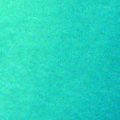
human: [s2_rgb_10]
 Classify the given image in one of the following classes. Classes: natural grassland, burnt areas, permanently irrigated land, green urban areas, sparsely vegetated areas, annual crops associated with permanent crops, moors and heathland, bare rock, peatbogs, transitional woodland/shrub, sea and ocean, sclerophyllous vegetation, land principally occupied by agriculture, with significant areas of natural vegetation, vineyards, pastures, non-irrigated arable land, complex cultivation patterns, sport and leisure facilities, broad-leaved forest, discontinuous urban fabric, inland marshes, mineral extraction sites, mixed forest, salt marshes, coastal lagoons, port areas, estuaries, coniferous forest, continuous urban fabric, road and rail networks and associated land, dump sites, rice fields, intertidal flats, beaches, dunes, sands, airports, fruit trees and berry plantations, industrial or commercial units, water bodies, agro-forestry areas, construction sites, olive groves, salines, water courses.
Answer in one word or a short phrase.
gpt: sea and ocean